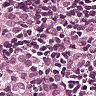
Metastatic tissue present: yes